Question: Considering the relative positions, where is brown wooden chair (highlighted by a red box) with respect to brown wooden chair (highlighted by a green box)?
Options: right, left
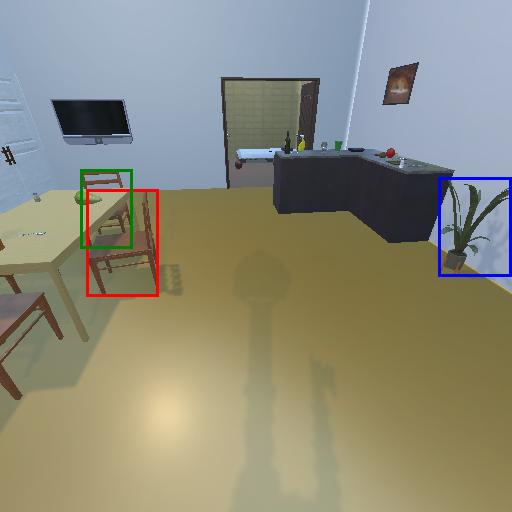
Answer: right